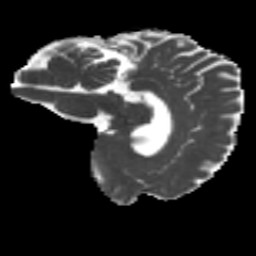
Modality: MD
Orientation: sagittal
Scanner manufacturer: siemens
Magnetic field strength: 3 T
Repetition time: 4.16 s
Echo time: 0.0806 s